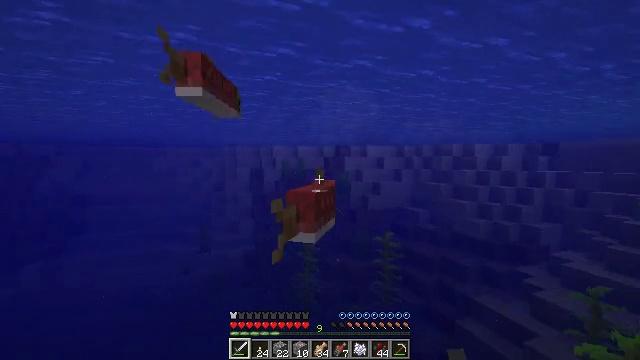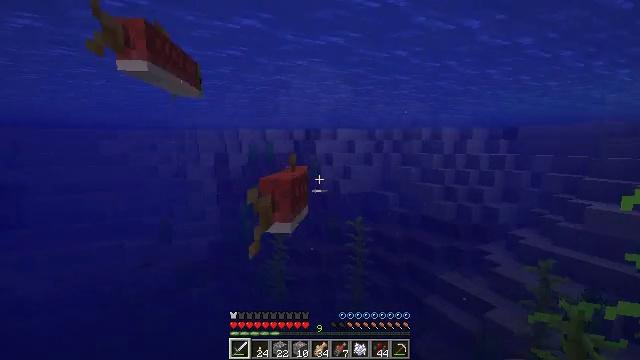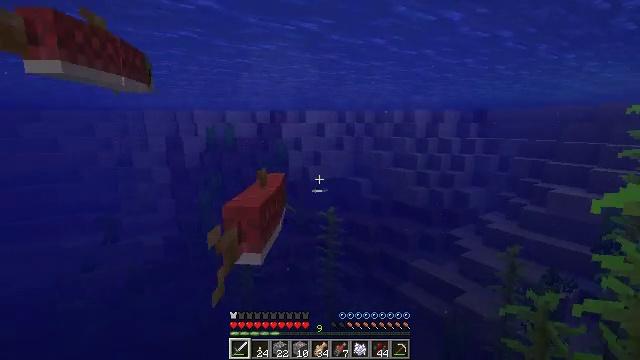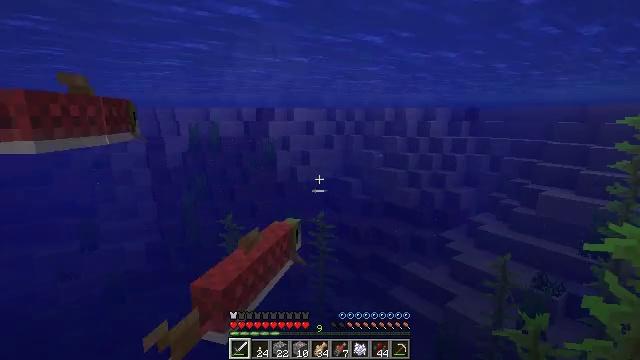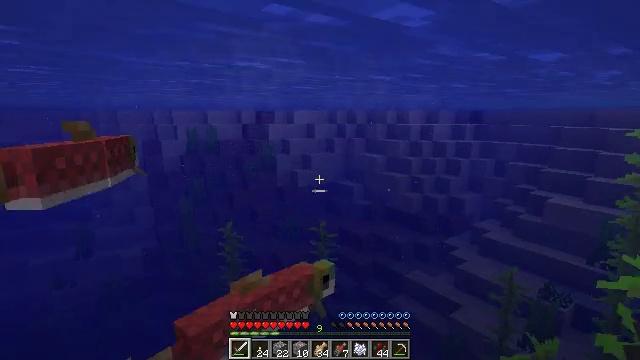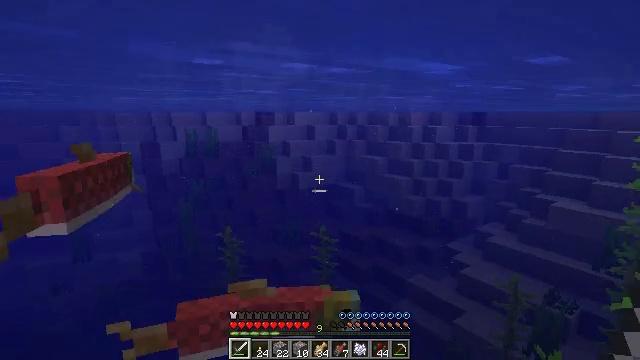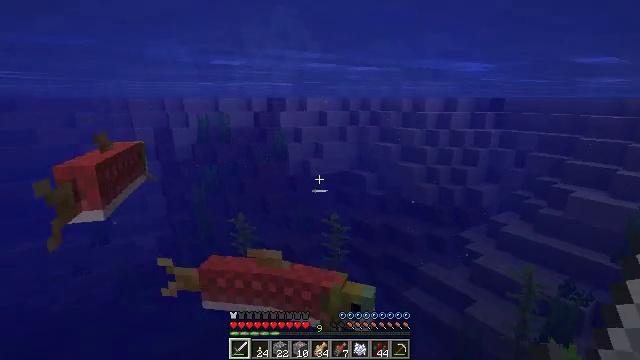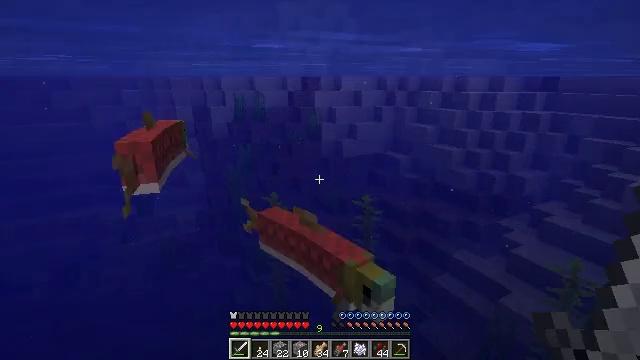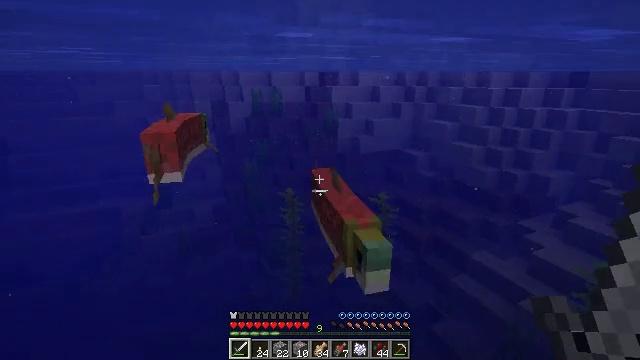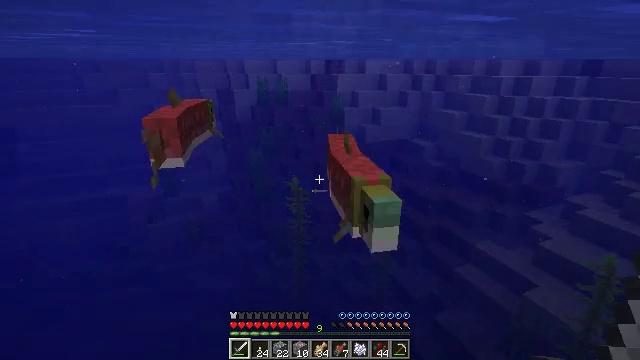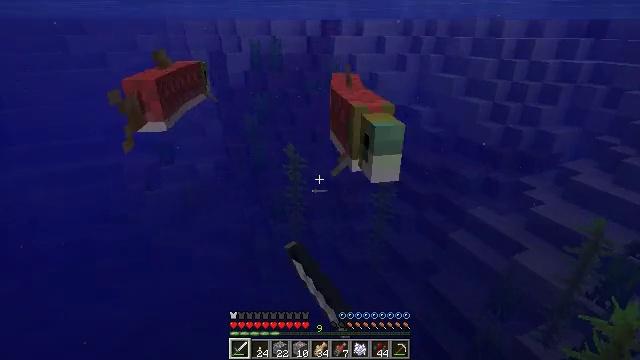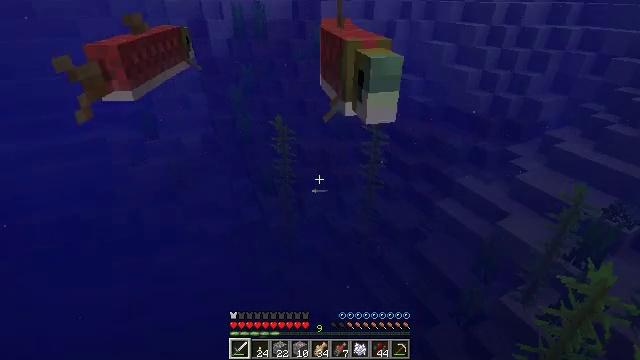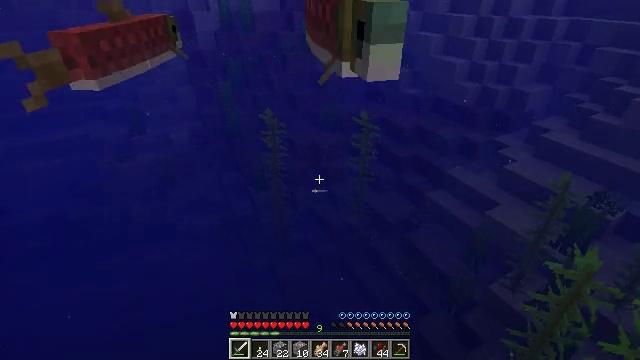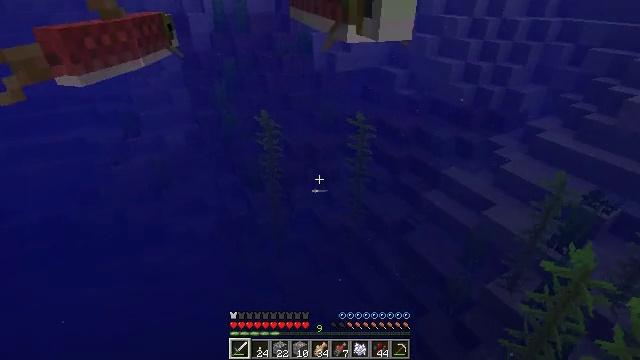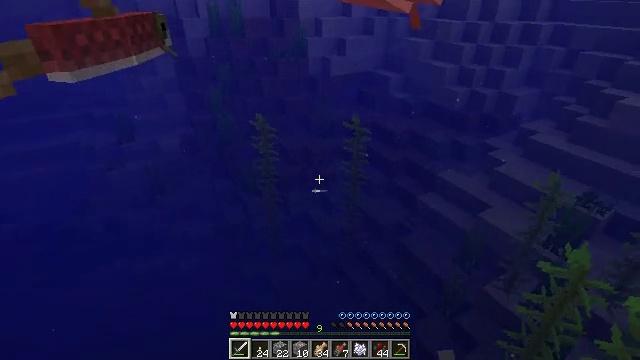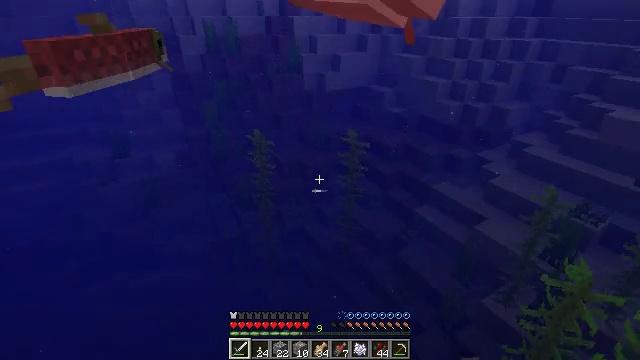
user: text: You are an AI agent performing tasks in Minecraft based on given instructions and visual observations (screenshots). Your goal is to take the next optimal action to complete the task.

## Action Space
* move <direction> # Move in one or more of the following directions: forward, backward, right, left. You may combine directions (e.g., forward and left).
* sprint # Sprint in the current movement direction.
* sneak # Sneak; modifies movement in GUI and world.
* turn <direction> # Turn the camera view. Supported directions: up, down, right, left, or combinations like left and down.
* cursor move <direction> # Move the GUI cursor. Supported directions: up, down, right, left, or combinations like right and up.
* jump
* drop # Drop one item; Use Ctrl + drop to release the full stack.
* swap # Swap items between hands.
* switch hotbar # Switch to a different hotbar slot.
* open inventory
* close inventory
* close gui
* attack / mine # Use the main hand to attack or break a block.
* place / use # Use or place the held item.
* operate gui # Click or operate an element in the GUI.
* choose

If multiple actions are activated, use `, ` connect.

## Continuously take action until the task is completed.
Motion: motion action
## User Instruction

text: Hunt a salmon.
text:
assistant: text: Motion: turn right and down
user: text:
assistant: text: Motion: turn right and down
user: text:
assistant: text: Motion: turn right and down
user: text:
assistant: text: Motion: no_op
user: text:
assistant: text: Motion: no_op
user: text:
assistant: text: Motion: turn left and down
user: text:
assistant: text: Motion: turn left and down
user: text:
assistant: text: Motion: turn left
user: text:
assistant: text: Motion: turn left and down, attack / mine
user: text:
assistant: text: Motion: turn down, attack / mine
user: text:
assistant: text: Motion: turn right and down, attack / mine
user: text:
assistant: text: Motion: turn right and down
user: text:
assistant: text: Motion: no_op
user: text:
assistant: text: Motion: no_op
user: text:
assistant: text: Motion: turn up
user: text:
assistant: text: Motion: turn right and up
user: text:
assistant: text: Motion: turn right and up
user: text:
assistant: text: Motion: turn right and up
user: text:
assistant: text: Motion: move forward, turn up
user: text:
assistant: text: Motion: move forward, turn up
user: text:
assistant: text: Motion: move forward, turn up
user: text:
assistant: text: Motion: move forward, turn up
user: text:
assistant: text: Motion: move forward
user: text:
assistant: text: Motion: move forward
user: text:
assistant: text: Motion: move forward
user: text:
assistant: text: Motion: move forward
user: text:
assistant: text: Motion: move forward
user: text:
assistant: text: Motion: move forward
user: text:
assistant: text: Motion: move forward, turn left
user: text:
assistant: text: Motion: move forward, turn left